Field crop: maize
Growth stage: 2
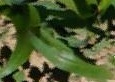
Species: maize